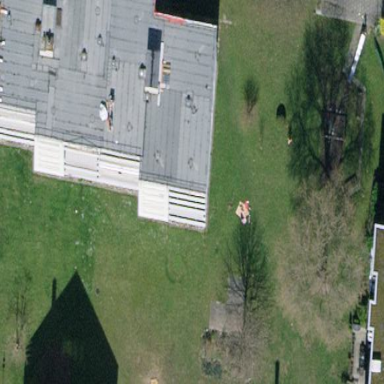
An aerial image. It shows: Flat-roofed apartment building.